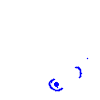
Particle: kaon